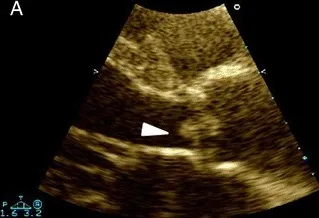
Transthoracic echocardiography. A, parasternal long-axis view shows a round mass (6 x 5 mm, arrow) on the aortic side of the non-coronary cusp of the aortic valve in 2010.
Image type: radiology (ultrasound)